RGB frame:
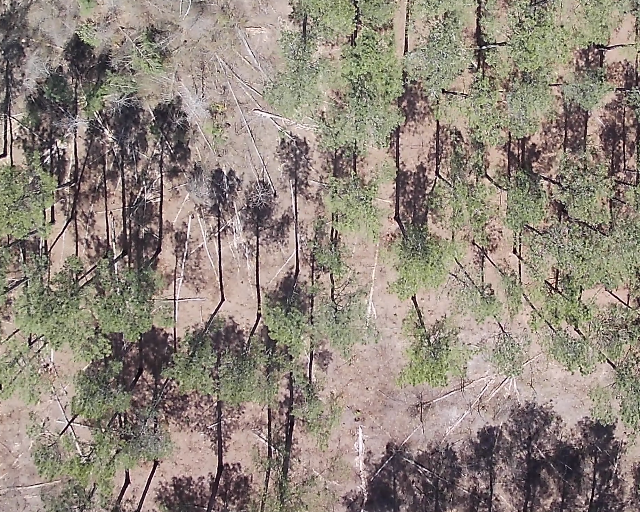
Thermal frame:
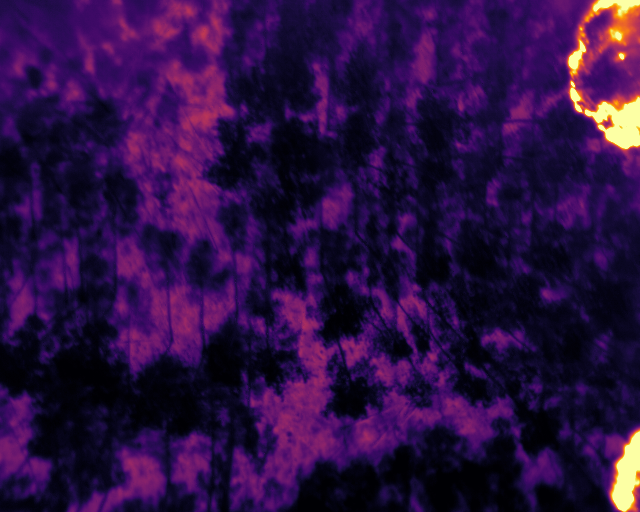
Captured: 2026-02-27 02:36:59
Pixels at or above 80 °C: 4586 (fraction of frame: 0.014)